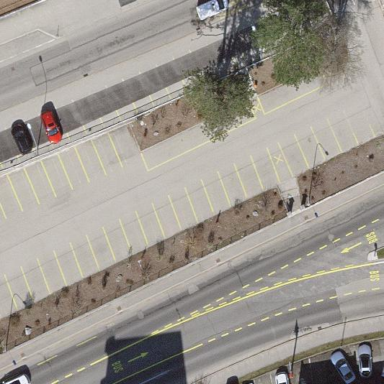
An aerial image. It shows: Parking area.